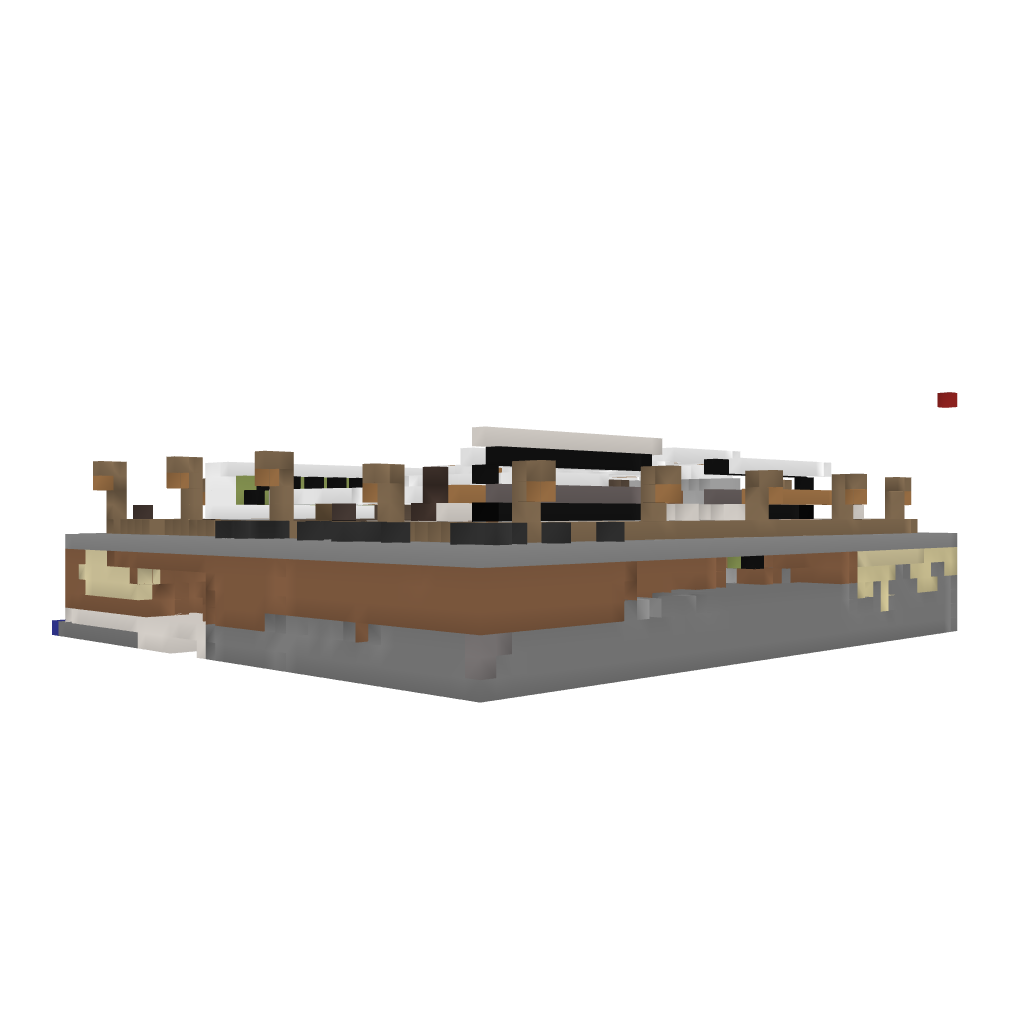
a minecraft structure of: Automatic Farm